Question: I have created a Windows Phone 8.1 XAML version of one of my existing app. I set the package version to 1.5.0.0, the created file is called SlovakApps.WindowsPhone_1.5.0.1_AnyCPU_bundle.appxupload. When I upload the file to Dev Center, a strange version is shown:

Is this normal? Seems very strange to me.
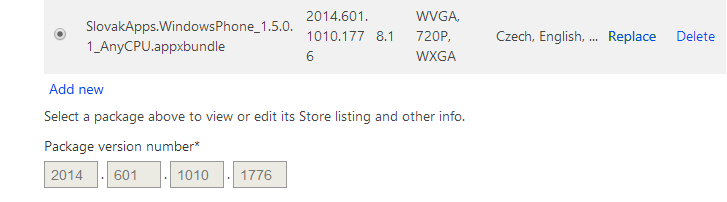
Answer: From Microsoft support:
> Yes this is very normal now when you are submitting a package to
support Windows Phone 8.1, it automatically generates an version
number for your update.